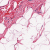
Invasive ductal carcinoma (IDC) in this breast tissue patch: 0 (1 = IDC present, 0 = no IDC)